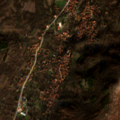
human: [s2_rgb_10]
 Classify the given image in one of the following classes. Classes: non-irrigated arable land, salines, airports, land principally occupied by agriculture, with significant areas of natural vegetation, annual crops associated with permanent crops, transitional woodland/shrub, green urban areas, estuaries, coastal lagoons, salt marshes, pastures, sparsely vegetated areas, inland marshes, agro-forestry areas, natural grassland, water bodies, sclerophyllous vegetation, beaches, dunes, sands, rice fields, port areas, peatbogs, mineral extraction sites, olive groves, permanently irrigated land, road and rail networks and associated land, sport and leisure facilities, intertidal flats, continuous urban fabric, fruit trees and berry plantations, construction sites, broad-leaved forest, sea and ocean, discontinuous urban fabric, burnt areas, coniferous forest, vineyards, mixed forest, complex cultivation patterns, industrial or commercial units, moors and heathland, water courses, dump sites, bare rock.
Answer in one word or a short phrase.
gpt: discontinuous urban fabric, pastures, complex cultivation patterns, land principally occupied by agriculture, with significant areas of natural vegetation, broad-leaved forest